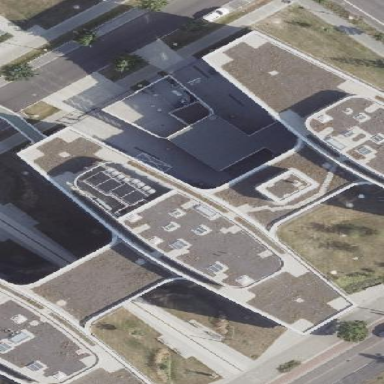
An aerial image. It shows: Part of building.